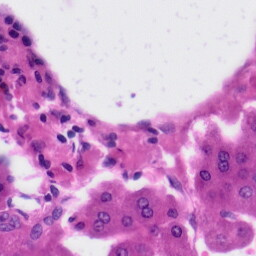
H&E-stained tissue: Liver